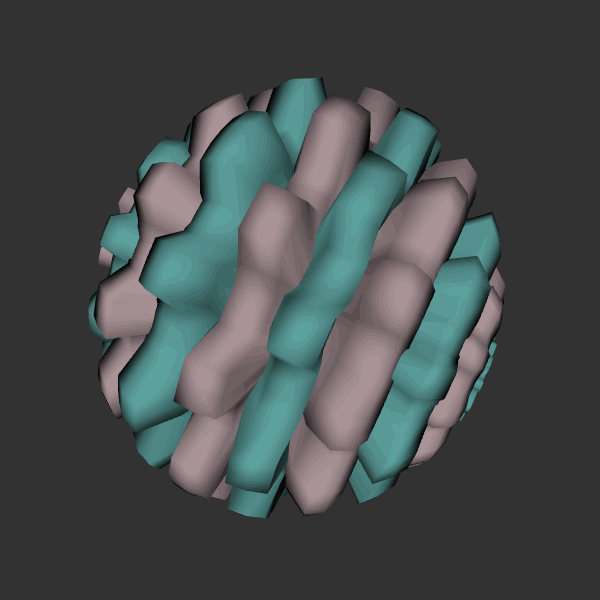
Background: dark